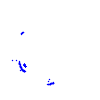
Particle: pion